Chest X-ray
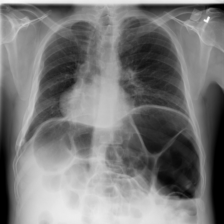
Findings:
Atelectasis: positive
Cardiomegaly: negative
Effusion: negative
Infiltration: positive
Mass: negative
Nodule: negative
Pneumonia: negative
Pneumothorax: negative
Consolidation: negative
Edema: negative
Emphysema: negative
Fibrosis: negative
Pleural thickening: negative
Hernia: negative